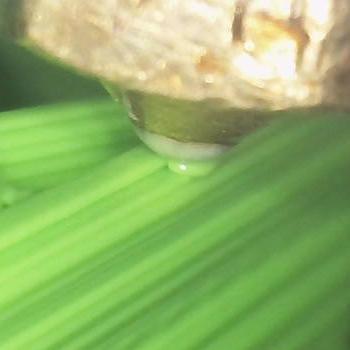
Flow rate: 141%